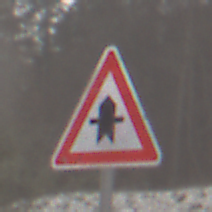
Verkehrszeichen: Vorfahrt
Umgebung: Outdoor, Nature
Tageszeit: Midday
Wetter: Overcast
Licht: Natural
Jahreszeit: Winter
Kontrast: LowContrast